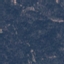
Label: Forest